Interaction volume radius: 5 \u00c5
Interaction volume height: 25 \u00c5
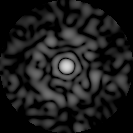
Disorder parameter: 0.8473